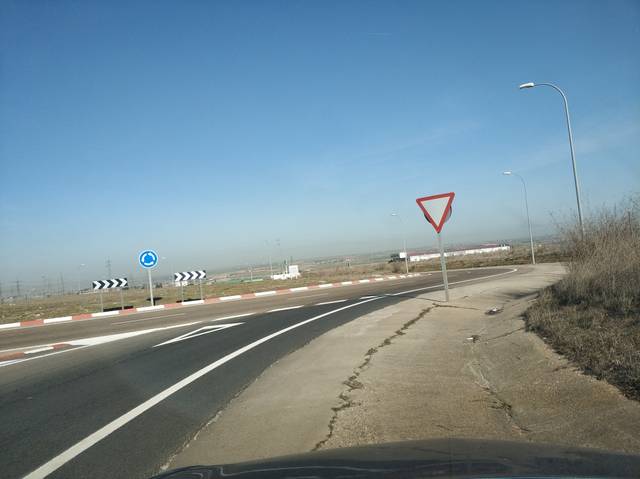
Region: Spain
Coordinates: 40.985, -5.683